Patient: sex M, age 48
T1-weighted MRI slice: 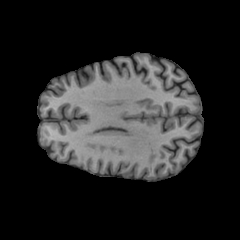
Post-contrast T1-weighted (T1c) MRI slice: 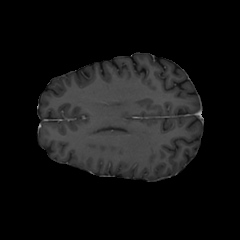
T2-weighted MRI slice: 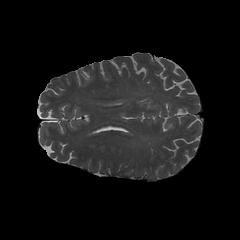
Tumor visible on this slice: no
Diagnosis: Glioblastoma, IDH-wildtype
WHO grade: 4